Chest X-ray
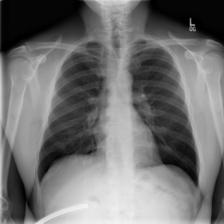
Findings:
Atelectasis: negative
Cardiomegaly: negative
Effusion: negative
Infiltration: negative
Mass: negative
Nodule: negative
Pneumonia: negative
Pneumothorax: negative
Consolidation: negative
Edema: negative
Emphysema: negative
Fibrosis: negative
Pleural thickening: negative
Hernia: negative